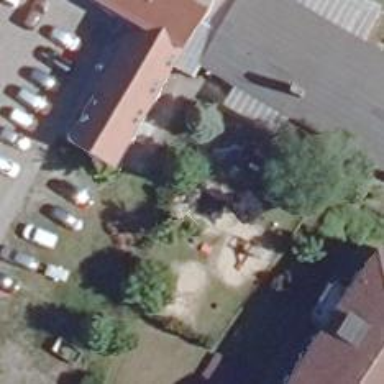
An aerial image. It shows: Kindergarten.